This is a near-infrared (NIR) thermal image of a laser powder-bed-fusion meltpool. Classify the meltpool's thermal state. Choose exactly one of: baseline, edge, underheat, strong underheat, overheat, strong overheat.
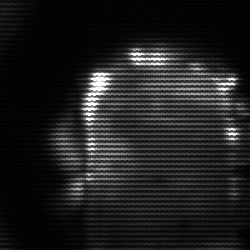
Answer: baseline